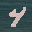
Label: 4